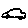
Label: car